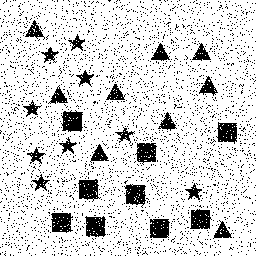
Squares: 9
Triangles: 9
Stars: 9
Total shapes: 27